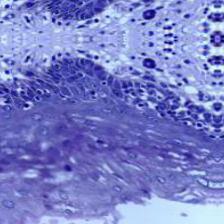
Diagnosis: Normal